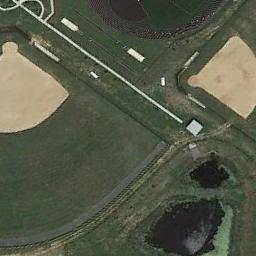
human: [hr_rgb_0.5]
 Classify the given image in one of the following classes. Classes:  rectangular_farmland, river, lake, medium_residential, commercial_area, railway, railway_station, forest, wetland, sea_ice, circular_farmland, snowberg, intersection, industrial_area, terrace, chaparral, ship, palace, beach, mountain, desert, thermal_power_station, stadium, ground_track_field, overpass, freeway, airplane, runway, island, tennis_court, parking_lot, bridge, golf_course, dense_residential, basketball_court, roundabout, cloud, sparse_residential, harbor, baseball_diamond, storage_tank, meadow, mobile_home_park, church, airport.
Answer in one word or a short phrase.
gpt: baseball_diamond